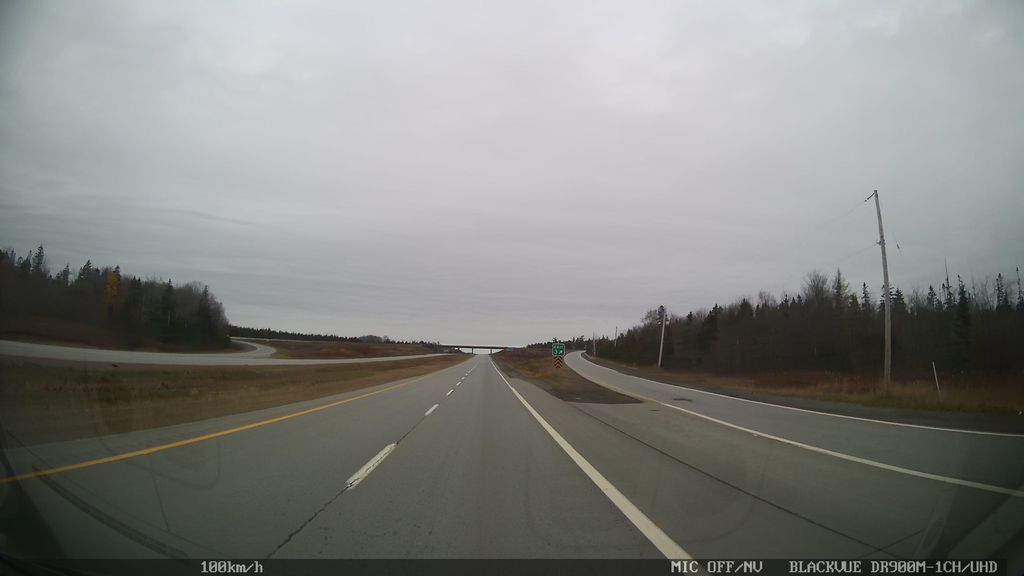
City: halifax